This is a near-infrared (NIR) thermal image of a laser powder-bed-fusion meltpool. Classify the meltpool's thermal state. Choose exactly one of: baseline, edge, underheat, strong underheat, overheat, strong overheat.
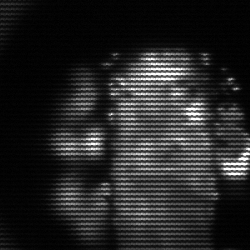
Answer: strong underheat